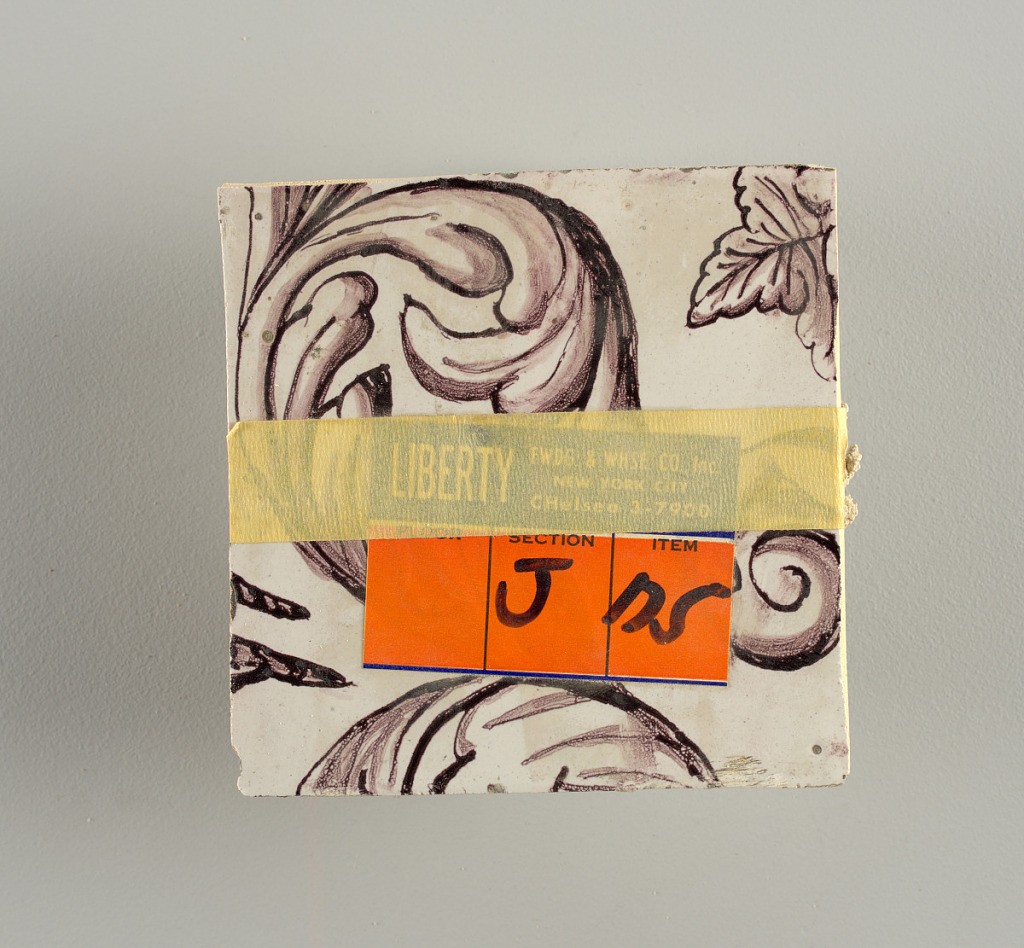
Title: Wall facing
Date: ca. 1725
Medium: tin-glazed earthenware, underglaze
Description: Two vertical rectangles, twenty-three tiles high.  A) Nine tiles wide at top; seven tiles wide at bottom.  B) Ten and one-half tiles wide.

Arabesque design of foliage.  A) with centered figure of Justice under a canopy.  B) with centered urn.